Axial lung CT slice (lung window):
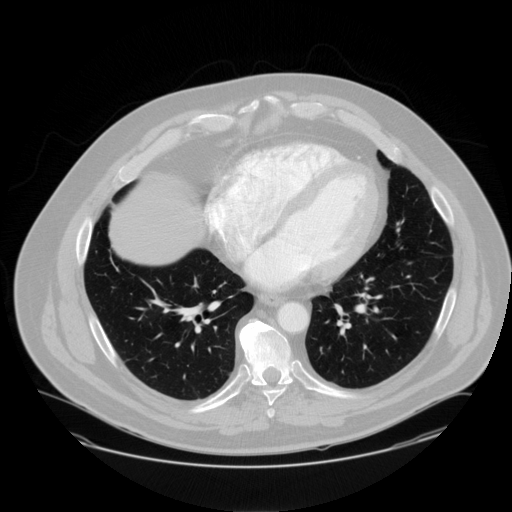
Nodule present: no